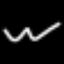
Label: squiggle